Field crop: tomato
Growth stage: 2
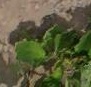
Species: tomato